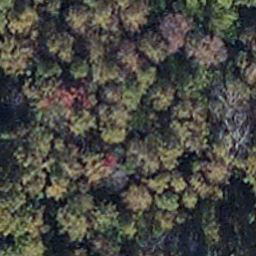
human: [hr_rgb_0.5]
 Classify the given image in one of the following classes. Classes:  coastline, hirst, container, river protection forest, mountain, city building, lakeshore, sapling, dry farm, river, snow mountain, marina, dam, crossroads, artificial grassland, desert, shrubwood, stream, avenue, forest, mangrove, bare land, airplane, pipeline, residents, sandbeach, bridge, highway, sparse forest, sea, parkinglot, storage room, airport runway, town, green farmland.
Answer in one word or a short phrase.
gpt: mangrove